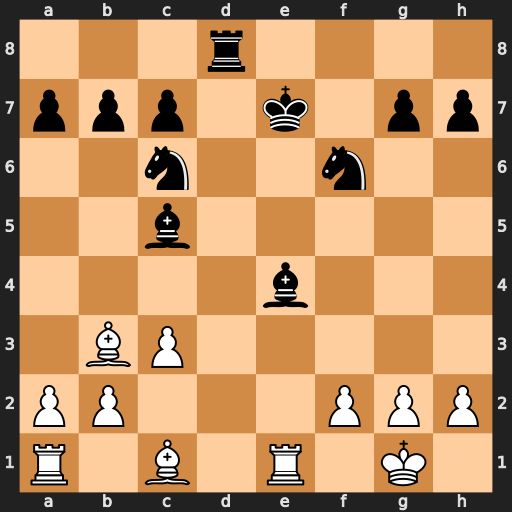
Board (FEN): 3r4/ppp1k1pp/2n2n2/2b5/4b3/1BP5/PP3PPP/R1B1R1K1
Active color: w
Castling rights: -
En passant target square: -
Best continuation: Bg5 Kf8 Bxf6 gxf6 Rxe4